Question: I've got a rather small table containing two columns - one is string and one is supposed to be numbers (I know, everything in a table is just "object").
Is there any way to convert the objects into for example Int or Double to be able to actually sort it in a reasonable way?

The sources for that table are two lists. I could sort the number list, but the data wouldn't match anymore.
Other idea would be to transfer the content of the lists into a multidimensional array and to sort that one but I'd prefer a solution to sort that table directly.
Anyone got an idea?
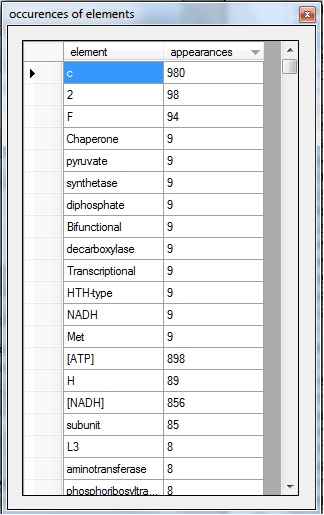
Answer: Rather than working with two lists, merge them:
'''
public class MyRow { // rename me
public int Element { get; set; }
public int Appearances { get; set; }
}
....
var rows = new List<MyRow>();
for(...) {// loop over the two lists...
rows.Add(new MyRow {
Element =..., Appearances = ... });
}
rows.Sort((x,y) => y.Appearances.CompareTo(x.Appearances));
'''
Then either just loop and create cells, or (easier) just set 'rows' as the data-source for the table and let it bind itself.